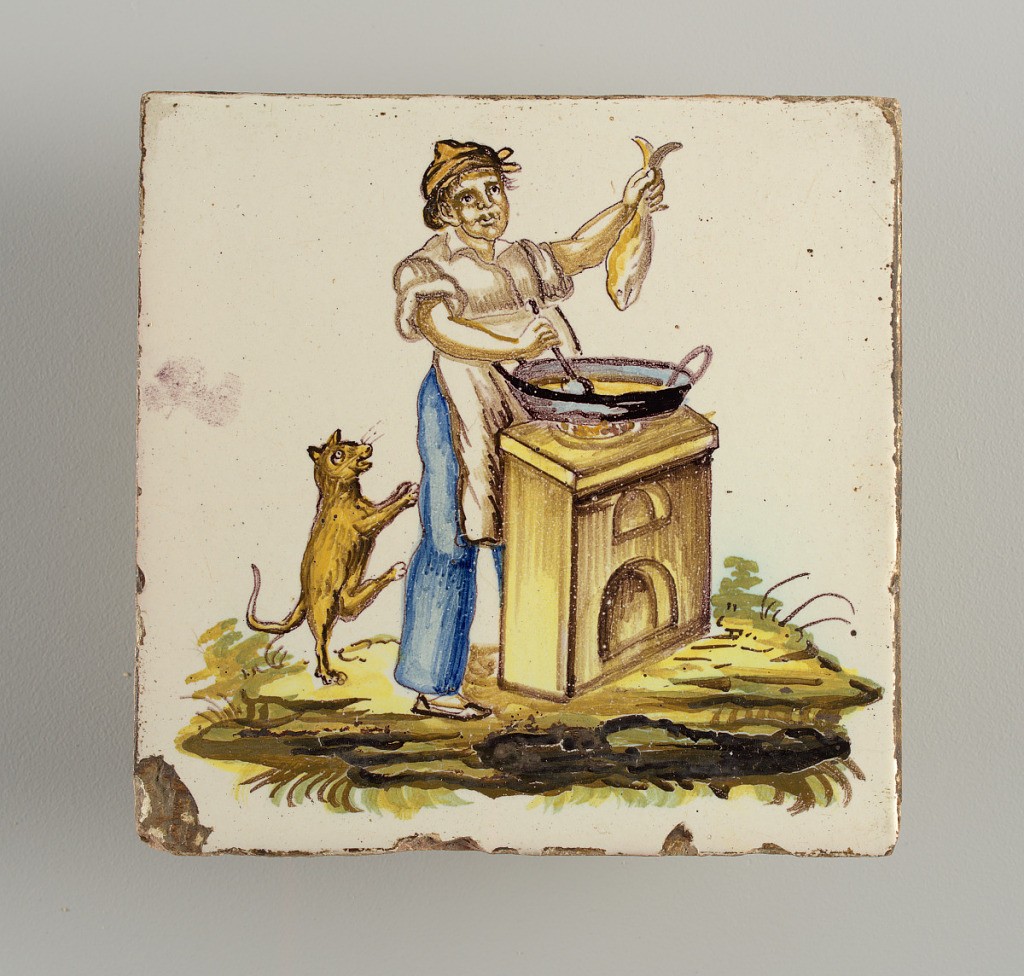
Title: Tile
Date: late 18th–early 19th century
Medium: Earthenware, glazed and high fire decorated
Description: Man walking toward right, carrying baskets with vegetables on back and in left hand, and a basket with fish in right hand.